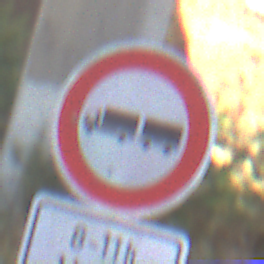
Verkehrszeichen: VerbotLastkraftwagenMitAnhaenger
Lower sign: ZeitangabenOhneBeschraenkungAufWochentage2
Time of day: Midday
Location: Roofed (Underpass)
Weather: Clear
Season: NotSpecified
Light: Natural